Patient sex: M
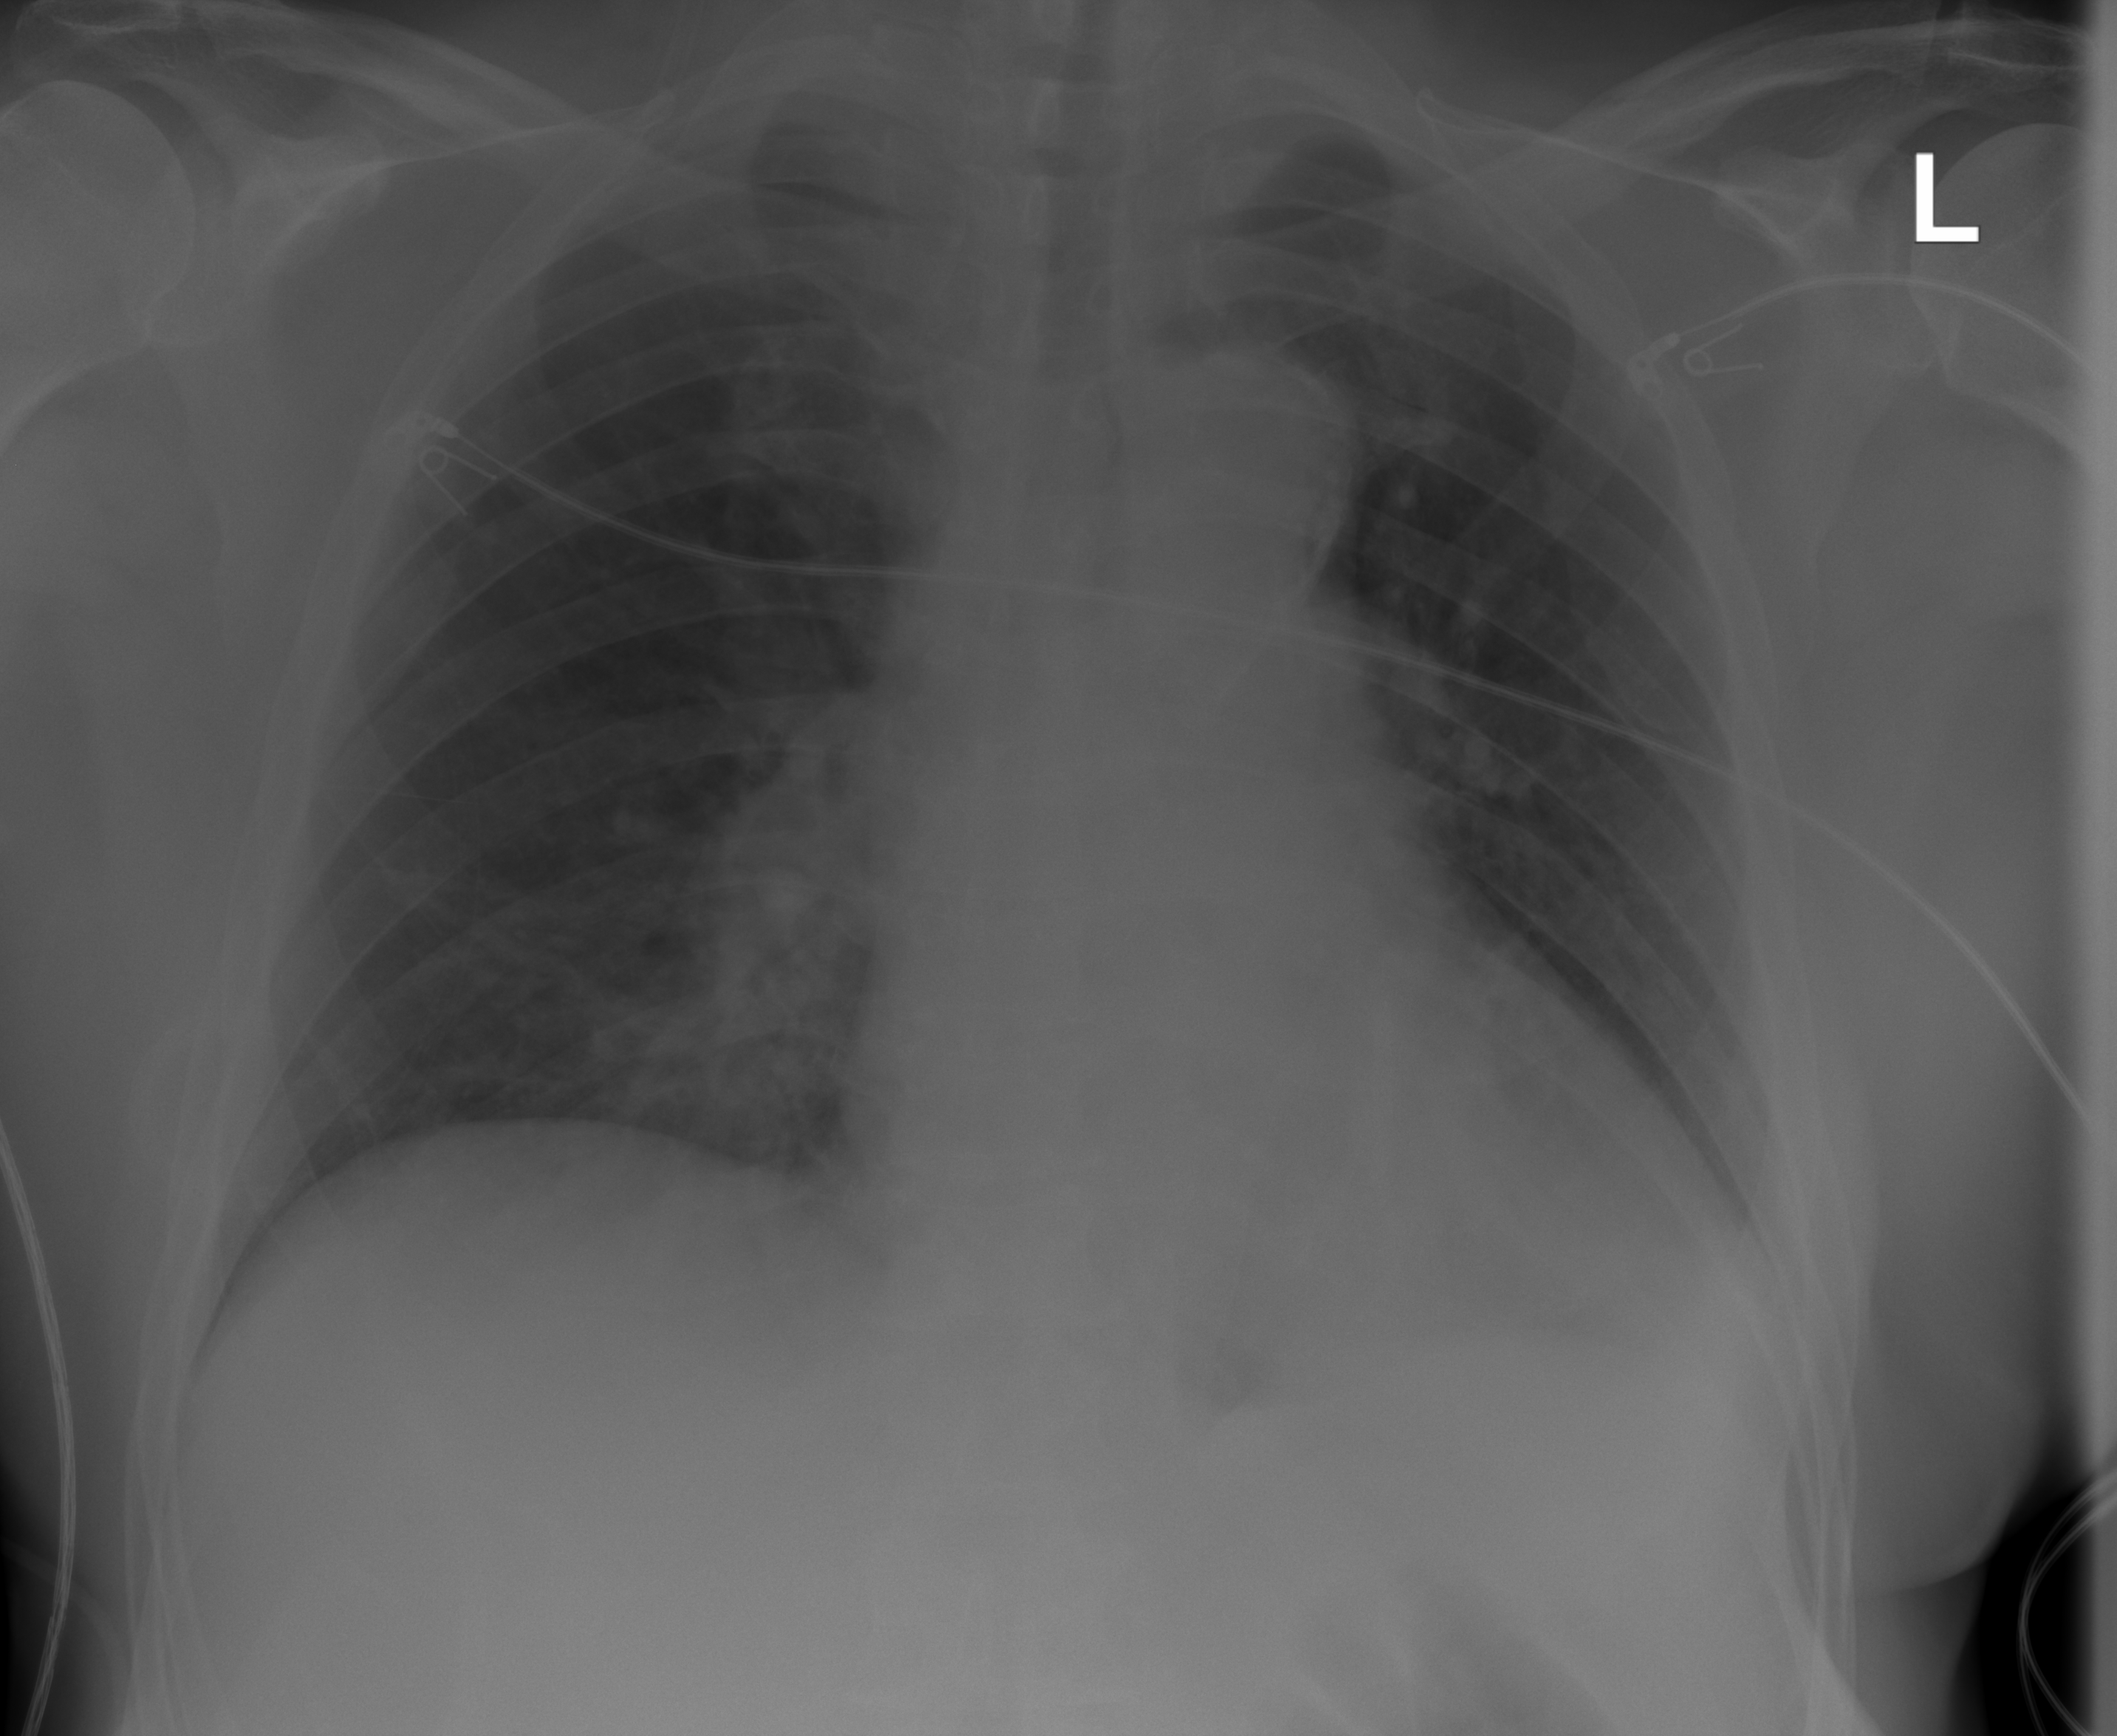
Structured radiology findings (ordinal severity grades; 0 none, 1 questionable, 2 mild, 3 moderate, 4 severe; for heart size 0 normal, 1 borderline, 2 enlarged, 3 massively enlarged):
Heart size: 2
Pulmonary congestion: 0
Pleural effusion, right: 0
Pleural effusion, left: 0
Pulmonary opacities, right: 2
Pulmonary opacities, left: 0
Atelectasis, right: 0
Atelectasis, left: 0